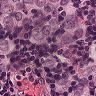
Metastatic tissue present: yes